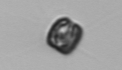
Label: Thalassiosira